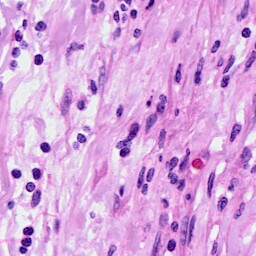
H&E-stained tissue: Ovarian